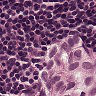
Metastatic tissue present: yes